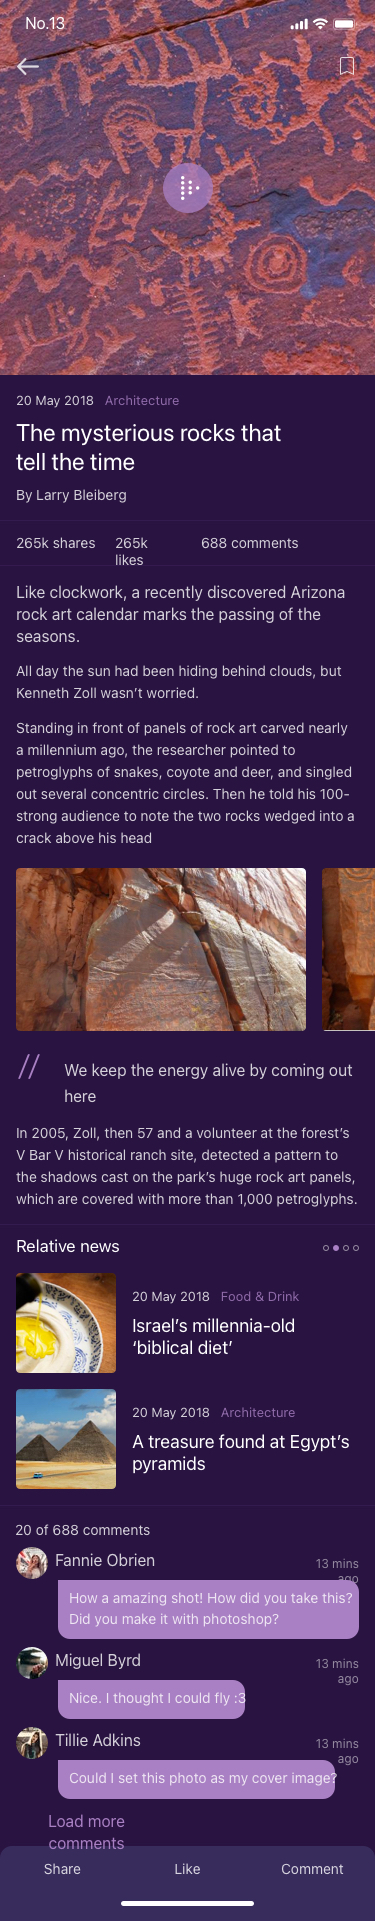
Text in this UI design:
By Larry Bleiberg
265k likes
265k shares
688 comments
Like clockwork, a recently discovered Arizona rock art calendar marks the passing of the seasons.
All day the sun had been hiding behind clouds, but Kenneth Zoll wasn’t worried.
Standing in front of panels of rock art carved nearly a millennium ago, the researcher pointed to petroglyphs of snakes, coyote and deer, and singled out several concentric circles. Then he told his 100-strong audience to note the two rocks wedged into a crack above his head
In 2005, Zoll, then 57 and a volunteer at the forest’s V Bar V historical ranch site, detected a pattern to the shadows cast on the park’s huge rock art panels, which are covered with more than 1,000 petroglyphs.
Share
Comment
Like
Relative news
Israel’s millennia-old ‘biblical diet’
20 May 2018   Food & Drink
A treasure found at Egypt’s pyramids
20 May 2018   Architecture
13 mins ago
How a amazing shot! How did you take this? Did you make it with photoshop?
Fannie Obrien
13 mins ago
Nice. I thought I could fly :3
Miguel Byrd
13 mins ago
Could I set this photo as my cover image?
Tillie Adkins
Load more comments
20 of 688 comments
We keep the energy alive by coming out here
The mysterious rocks that
tell the time
20 May 2018   Architecture